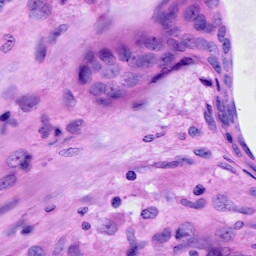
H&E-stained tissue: Ovarian